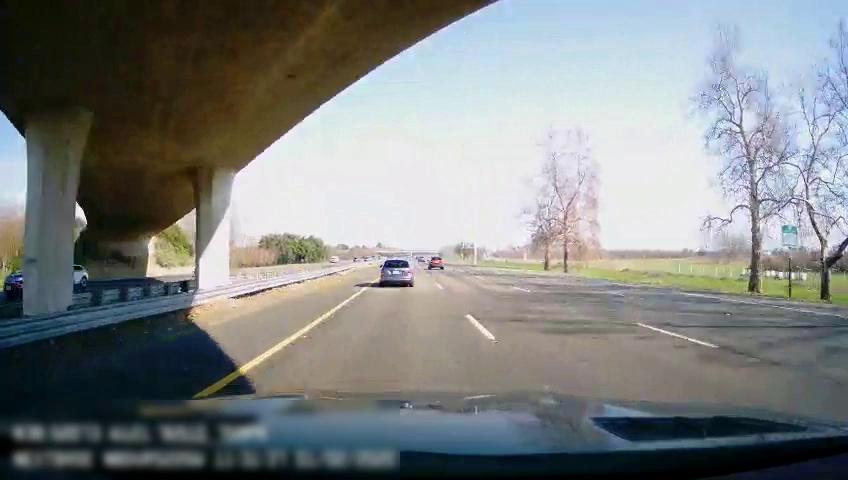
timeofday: Day
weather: Sunny
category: Drivable Space
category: Drivable Space
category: Vehicles | SUV
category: Vehicles | SUV
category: Vehicles | SUV
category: Drivable Space
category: Vehicles | SUV
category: Vehicles | SUV
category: Vehicles | Van
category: Lanes | Current Lane
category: Lanes | Current Lane
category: Lanes | Alternate Lane
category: Lanes | Alternate Lane
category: Lanes | Alternate Lane